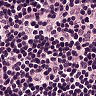
Metastatic tissue present: no